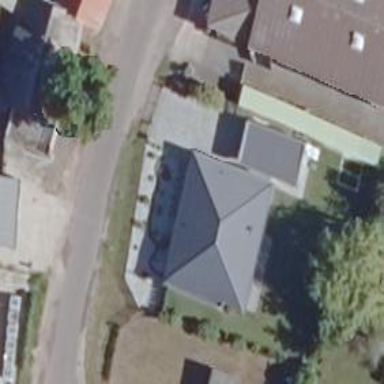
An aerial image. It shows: Detached building.